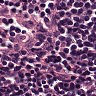
Metastatic tissue present: no